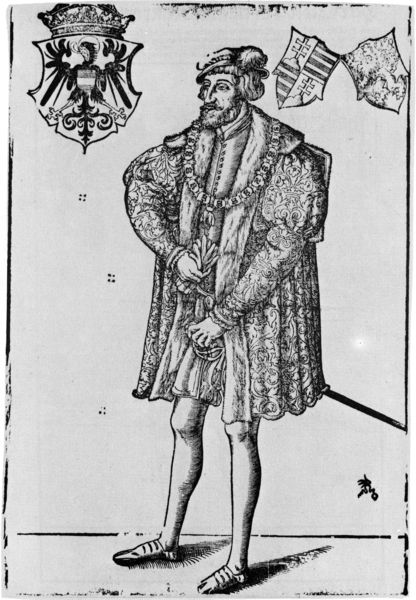
Titel: Bildnis von Kaiser Ferdinand I
Künstler: Lucas d.Ä. Cranach
Institution: (Seriendruck)
Schlagwörter: adler, dunkel, feder, mann, schatten, umhang, weiß, finger, frisur, geste, grau, haar, handschuh, handschuhe, hell, hut, licht, mund, nase, profil, schmuck, schwarz, zeichnung, gürtel, tier, haube, muster, rock, bart, hemd, hose, kappe, mütze, augen, falten, federn, gesicht, kleidung, kragen, mensch, pelz, rahmen, stehen, vollbart, ärmel, bildnis, herr, hände, portrait, porträt, signatur, gewand, haare, mantel, stoff, adel, pflanzen, kinn, krone, locken, puffärmel, renaissance, beine, fell, bein, holzschnitt, papier, schuhe, kette, grafik, graphik, füsse, rand, kaiser, könig, ornamente, streifen, robe, deutsch, knie, scheide, knöpfe, revers, weste, punkte, strümpfe, tusche, dürr, fuss, kreuz, mantl, linie, kniee, druck, schwarzweiss, monogramm, schraffur, radierung, stich, schwert, säbel, waffe, degen, orden, herrscher, brokat, ganzkörper, fürst, österreich, ganzfigur, wappen, raphik, mittelalter, strumpfhose, wams, adliger, ganzkörperporträt, löwe, kupferstich, graf, maximilian, schilde, doppeladler, schil, gewandt, deutsches reich, heraldik, reichsadler, schwertscheide, allianzwappen, beinkleider, doppelwappen, ell, hermelinf, rangkrone, wamps, wappenschild, keulenärmel, brat, mürze, doppelkreuz, aar, ganzfigu, doppelallder